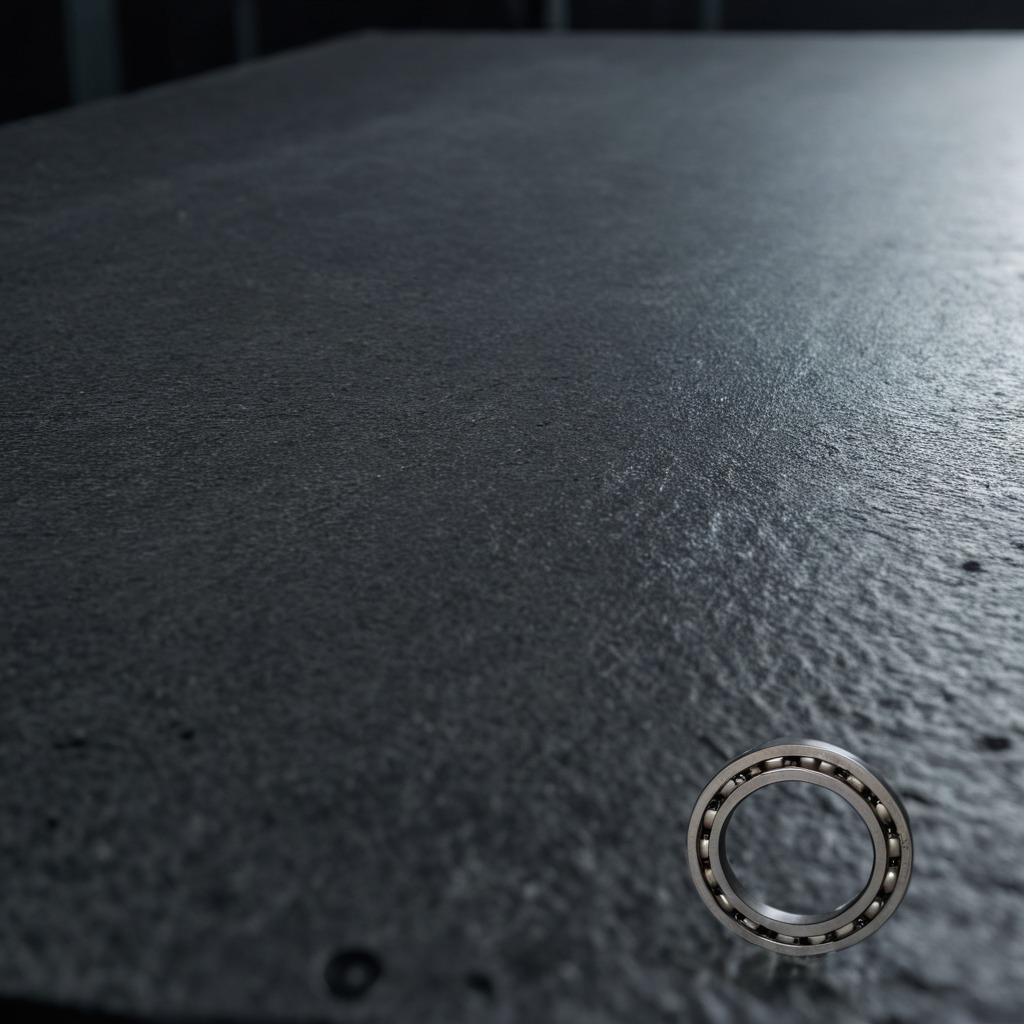
A metal ball bearing is lying on the clean granite table inside a workshop at night.